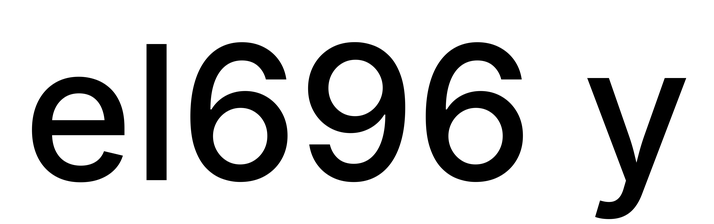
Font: Inter_Medium